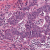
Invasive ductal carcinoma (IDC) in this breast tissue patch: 0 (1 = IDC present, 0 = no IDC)